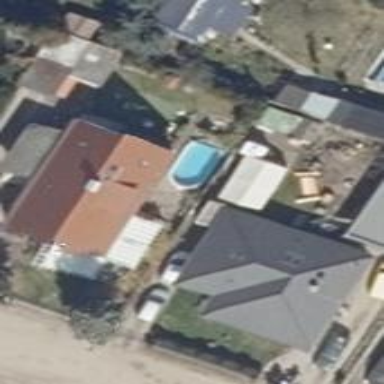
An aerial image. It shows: House with hipped roof.